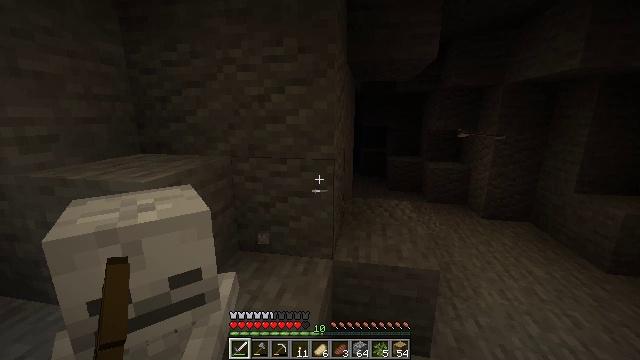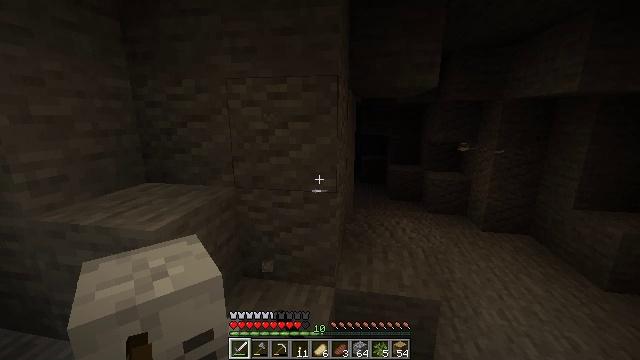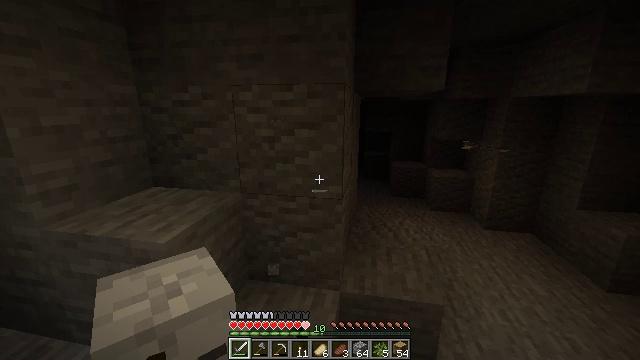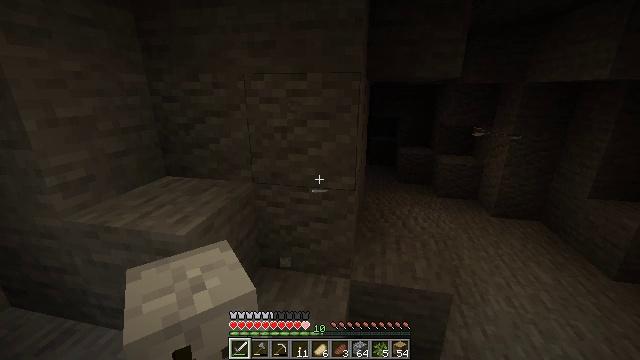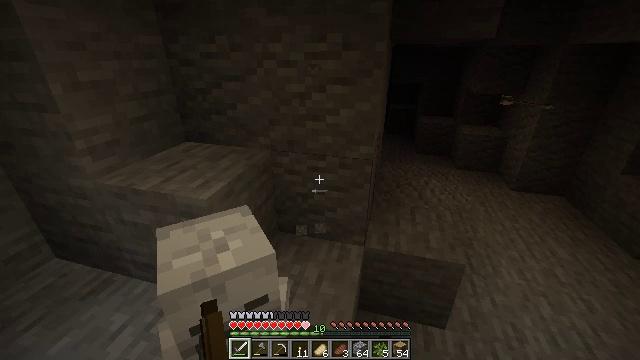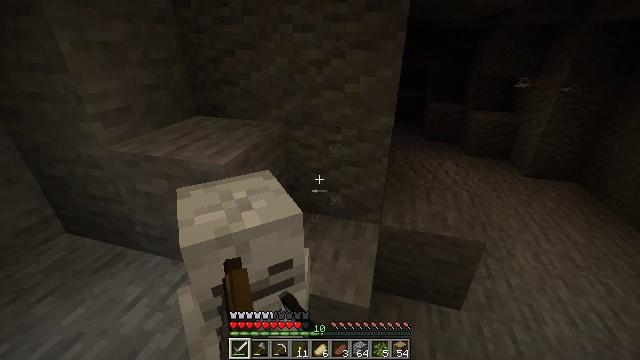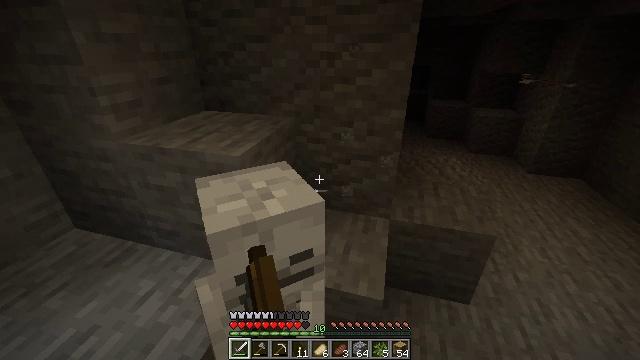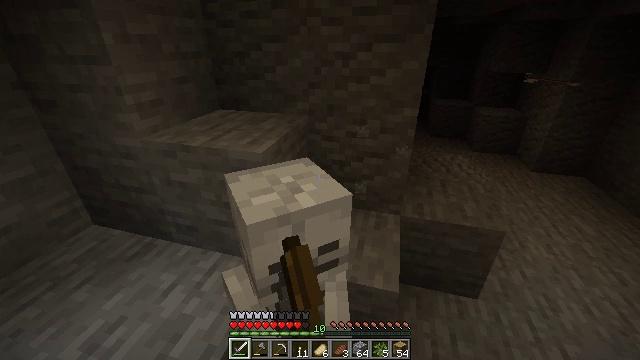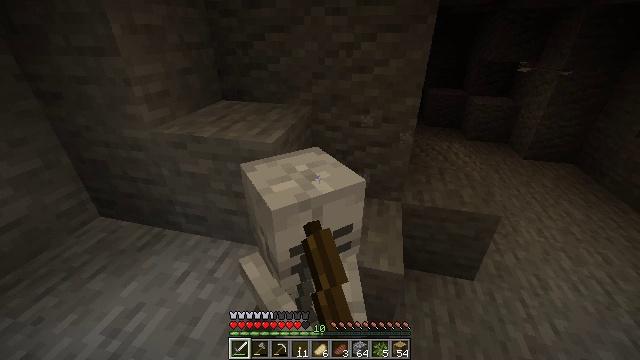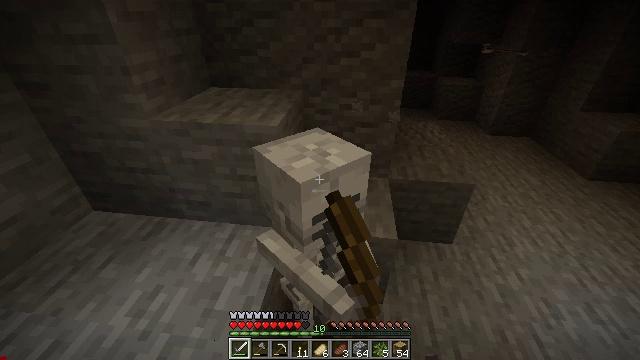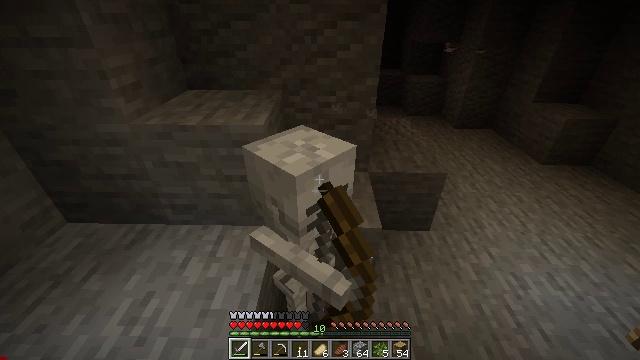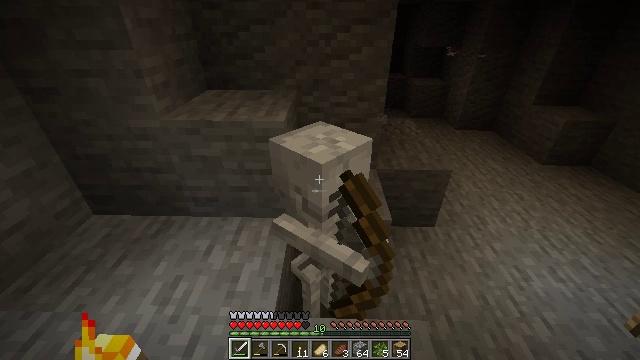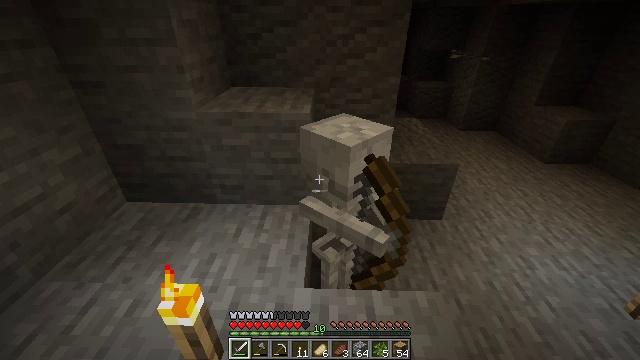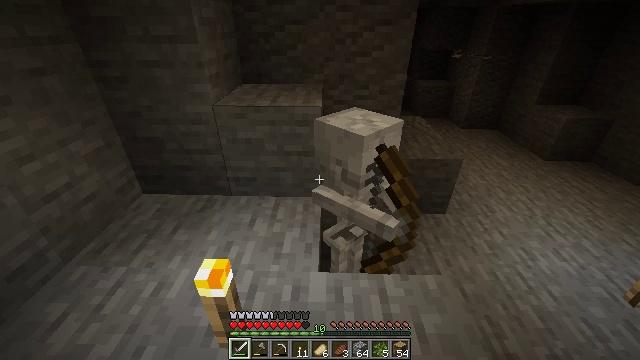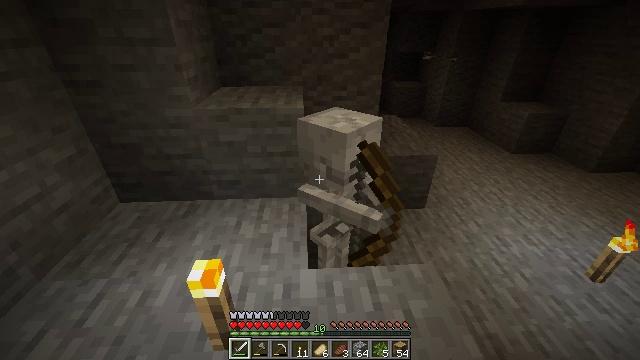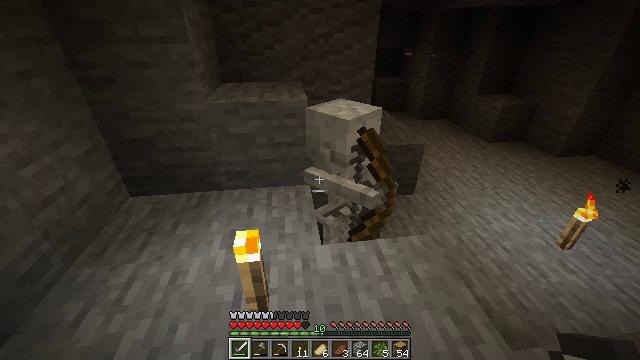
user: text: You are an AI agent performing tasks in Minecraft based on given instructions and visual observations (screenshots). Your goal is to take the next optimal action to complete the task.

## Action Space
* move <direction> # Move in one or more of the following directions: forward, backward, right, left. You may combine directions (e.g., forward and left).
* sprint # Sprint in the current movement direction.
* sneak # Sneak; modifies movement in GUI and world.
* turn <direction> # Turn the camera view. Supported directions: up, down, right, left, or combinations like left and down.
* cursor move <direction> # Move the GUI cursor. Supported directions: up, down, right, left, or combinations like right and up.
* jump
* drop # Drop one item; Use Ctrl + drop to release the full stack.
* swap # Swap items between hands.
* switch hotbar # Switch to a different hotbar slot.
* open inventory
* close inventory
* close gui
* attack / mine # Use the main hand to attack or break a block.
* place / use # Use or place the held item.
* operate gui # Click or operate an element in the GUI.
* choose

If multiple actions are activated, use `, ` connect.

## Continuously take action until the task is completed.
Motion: motion action
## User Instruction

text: Fight a skeleton.
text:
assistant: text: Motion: move left, attack / mine
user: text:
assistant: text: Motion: move left, turn down
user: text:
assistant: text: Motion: move left, turn down
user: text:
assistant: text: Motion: move back and move left, turn left and down, attack / mine
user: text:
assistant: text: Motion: move back and move left, turn down, attack / mine
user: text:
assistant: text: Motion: move back and move left, attack / mine
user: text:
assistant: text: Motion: move back and move left, attack / mine
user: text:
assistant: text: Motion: move back and move left, turn right and down, attack / mine
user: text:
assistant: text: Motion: move back and move left, turn right and down, attack / mine
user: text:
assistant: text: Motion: move back and move left, turn right, attack / mine
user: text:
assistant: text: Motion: move back and move left, attack / mine
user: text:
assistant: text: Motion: move back and move left, attack / mine
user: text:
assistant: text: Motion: move back and move left, attack / mine
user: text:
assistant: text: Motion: move back and move left, turn right, attack / mine
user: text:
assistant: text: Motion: move back and move left, turn right, attack / mine
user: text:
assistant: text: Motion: move back and move left, turn right, attack / mine
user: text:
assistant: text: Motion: move back and move left, turn right, attack / mine
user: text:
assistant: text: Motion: move left, turn right and up, attack / mine
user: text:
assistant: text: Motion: turn right and up
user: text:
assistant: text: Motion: no_op
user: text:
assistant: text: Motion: move forward
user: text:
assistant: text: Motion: move forward, turn right and up
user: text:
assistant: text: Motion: move forward, turn right and up
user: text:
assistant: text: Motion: move forward, attack / mine
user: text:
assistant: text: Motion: move forward, attack / mine
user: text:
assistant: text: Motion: move forward
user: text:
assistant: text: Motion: move forward
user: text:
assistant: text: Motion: move forward
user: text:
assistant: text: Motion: move forward, turn left and down
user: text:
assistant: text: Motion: turn left and down